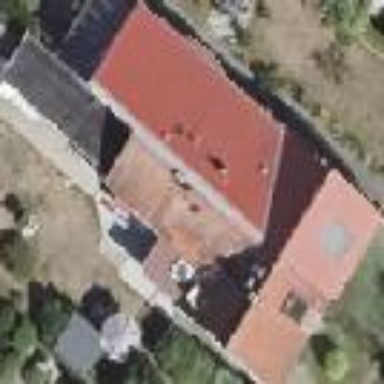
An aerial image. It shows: Semi-detached house with gabled roof.